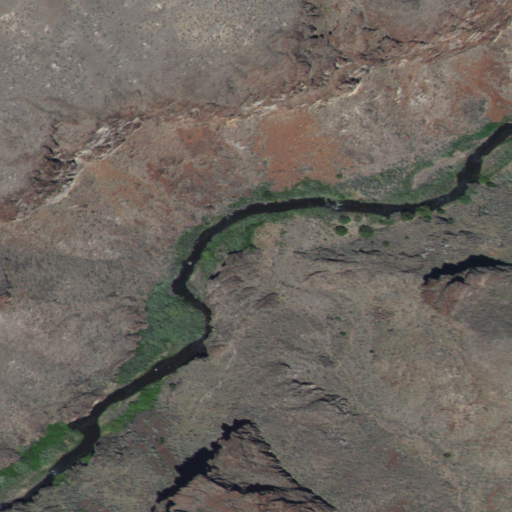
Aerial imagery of valley in Idaho named Long Draw containing shrub and grassland